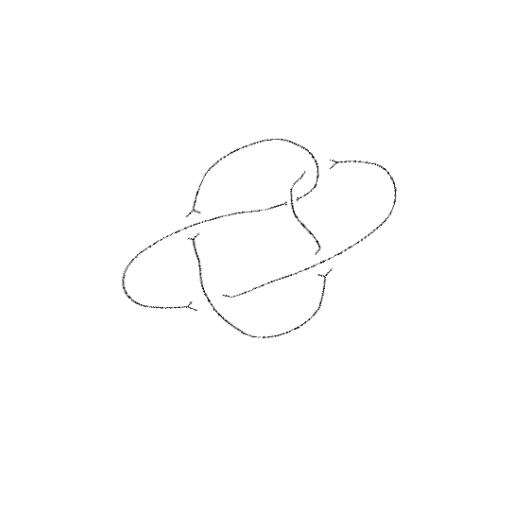
Crossing number: 5